Question: I'm trying to do some Binary AND operations in c# based on MSDN article about <URL>
if i do:
'''
1111 & 10 = 2 (0010) // Which is what i expect
'''
However,
'''
1111 & 100 = 68 (<PHONE>) // Which is **not** what i expect.
'''
I would have thought the output would have been

What am i missing?
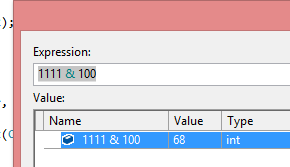
Answer: The numbers you specified, 1111 and 100, are being treated as base 10 numbers, not binary numbers.
If you want the binary integer 1111 you should enter '15', as that's the base 10 version. So:
'15 & 4' will become '4', as expected.
There is no syntax in C# for specifying an integer literal in binary. You don't have any choice but to convert them into base ten yourself, or use a runtime-conversion such as through 'Convert.ToInt'.